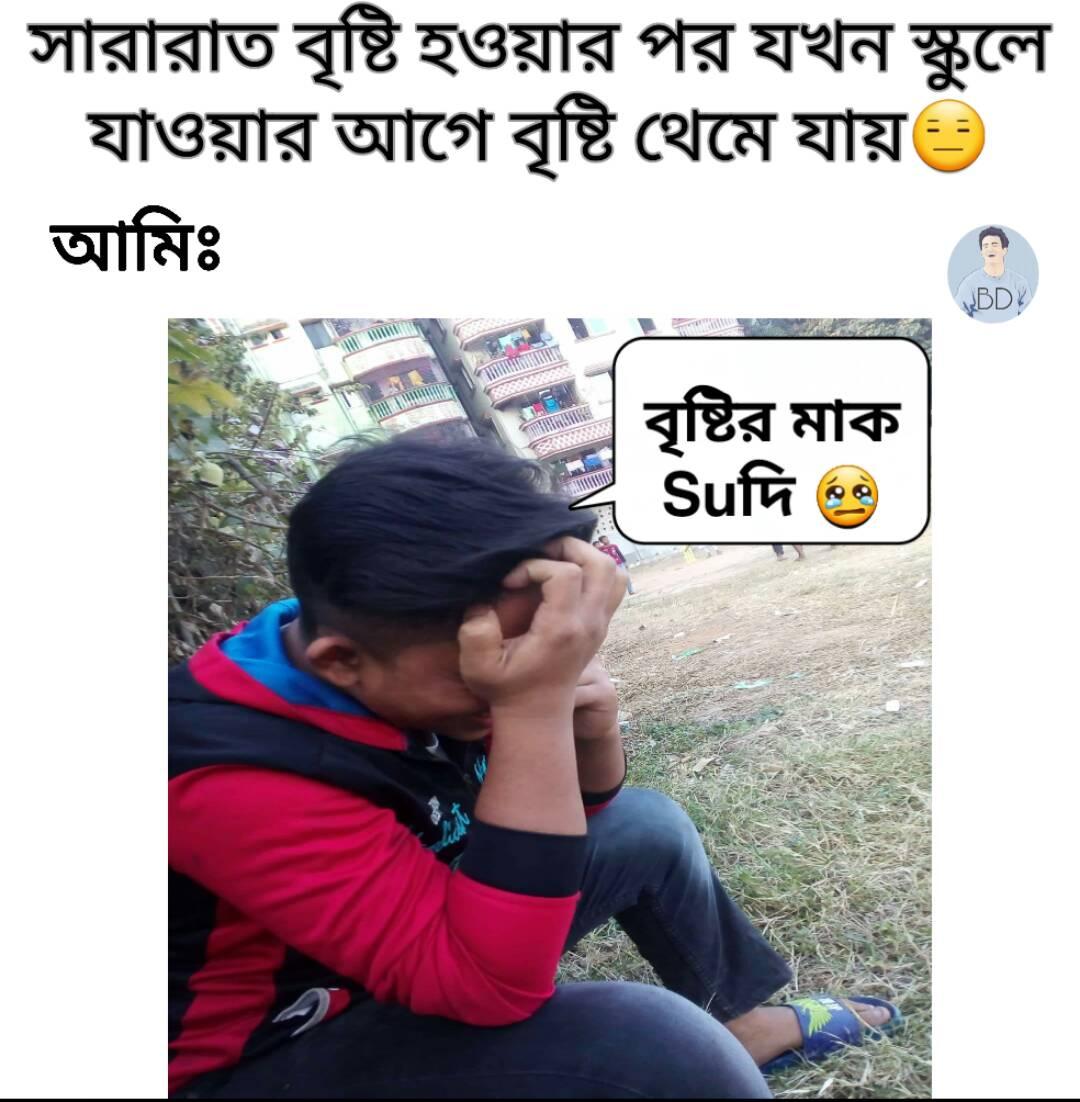
Caption: সারারাত বৃষ্টি হওয়ার পর যখন স্কুলে যাওয়ার আগে বৃষ্টি থেমে যায়      আমিঃ   বৃষ্টির মাক  Suদি
Label: hate